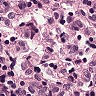
Metastatic tissue present: no